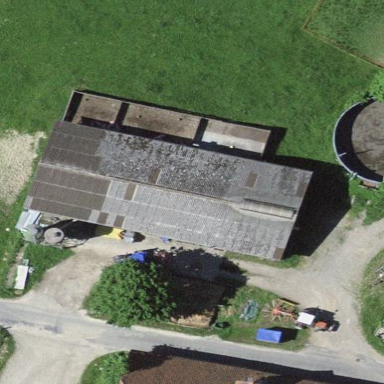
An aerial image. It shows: Sty building.